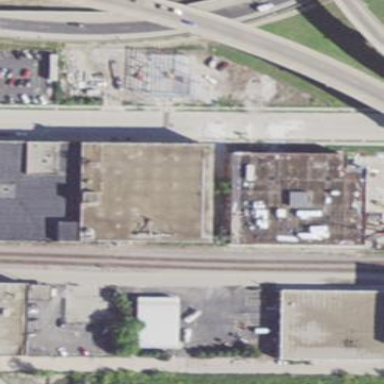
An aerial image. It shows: Industrial building.